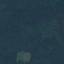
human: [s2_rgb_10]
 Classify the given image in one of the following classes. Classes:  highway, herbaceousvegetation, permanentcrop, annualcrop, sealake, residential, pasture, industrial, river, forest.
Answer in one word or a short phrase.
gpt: Forest